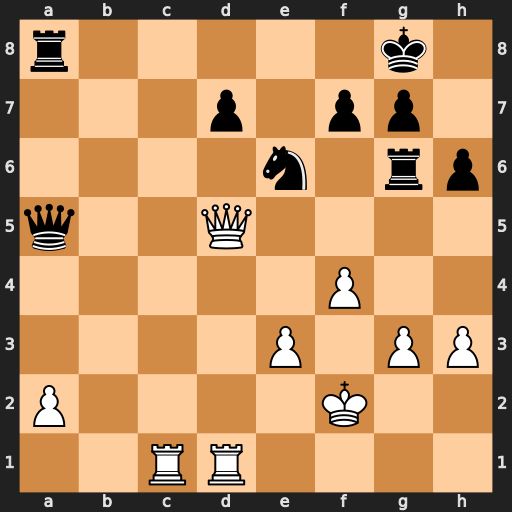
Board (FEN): r5k1/3p1pp1/4n1rp/q2Q4/5P2/4P1PP/P4K2/2RR4
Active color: w
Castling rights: -
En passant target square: -
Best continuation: Rc8+ Rxc8 Qxa5